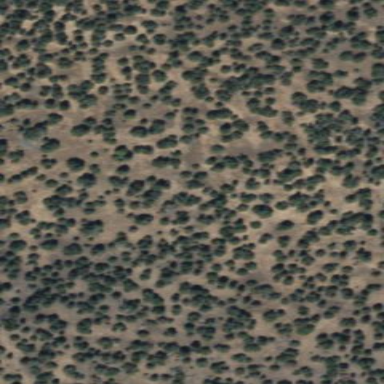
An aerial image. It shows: Patch of scrub vegetation.